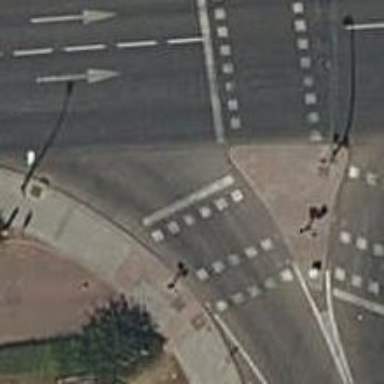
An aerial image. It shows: Zebra crossing with traffic signals.